Aerial crown-view tile of a tropical tree (Barro Colorado Island, Panama), acquired 20250317:
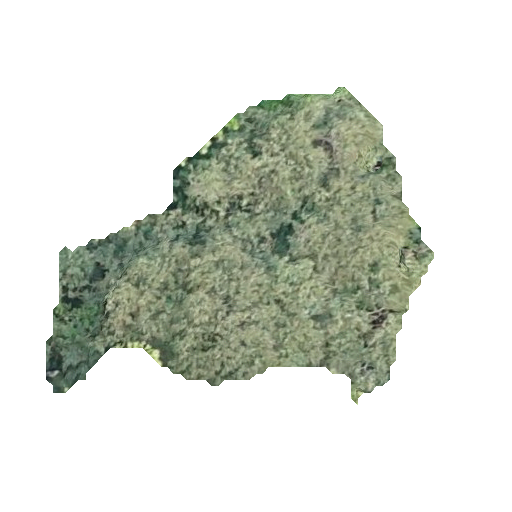
Species: Luehea seemannii
GBIF accepted scientific name: Luehea seemannii
Crown area: 112.559 m²